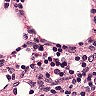
Metastatic tissue present: no